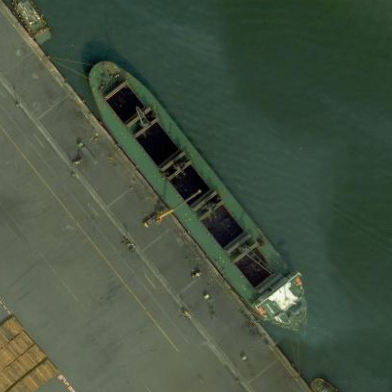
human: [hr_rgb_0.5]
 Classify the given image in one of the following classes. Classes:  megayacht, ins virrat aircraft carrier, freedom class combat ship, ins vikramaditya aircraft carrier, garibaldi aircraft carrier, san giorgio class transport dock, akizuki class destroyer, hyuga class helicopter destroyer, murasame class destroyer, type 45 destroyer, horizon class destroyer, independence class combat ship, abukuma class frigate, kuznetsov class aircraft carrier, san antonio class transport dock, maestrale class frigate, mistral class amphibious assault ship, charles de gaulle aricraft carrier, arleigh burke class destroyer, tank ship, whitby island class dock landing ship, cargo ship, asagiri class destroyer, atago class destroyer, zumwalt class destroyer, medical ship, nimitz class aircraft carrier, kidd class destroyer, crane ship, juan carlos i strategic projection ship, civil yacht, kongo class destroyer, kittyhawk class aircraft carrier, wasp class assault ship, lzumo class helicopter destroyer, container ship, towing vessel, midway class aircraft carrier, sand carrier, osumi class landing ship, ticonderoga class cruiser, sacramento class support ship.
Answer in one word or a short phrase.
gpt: Sand carrier